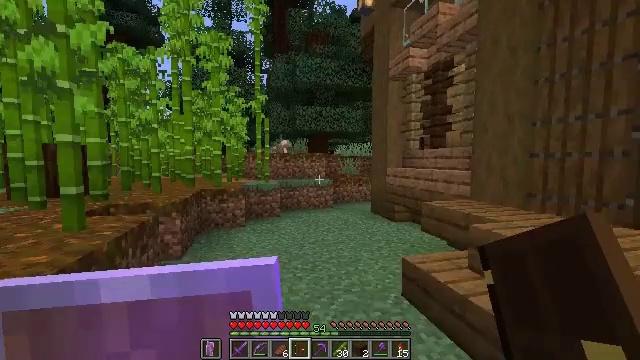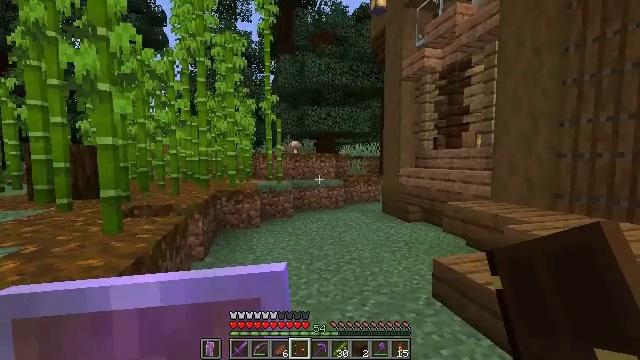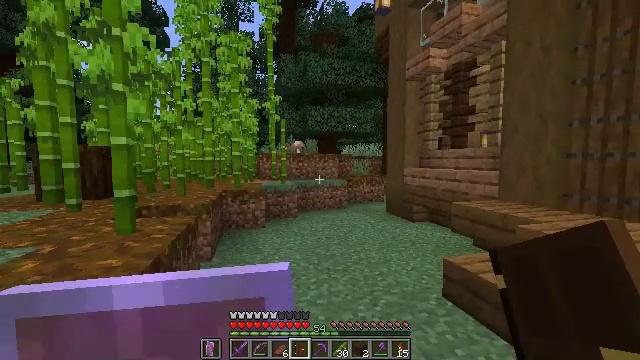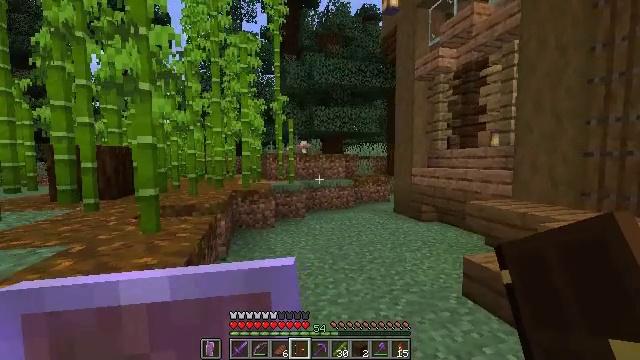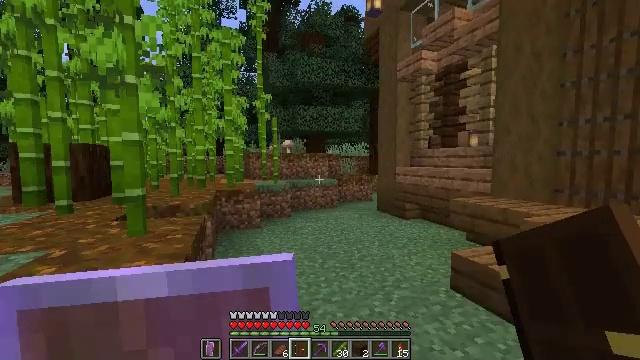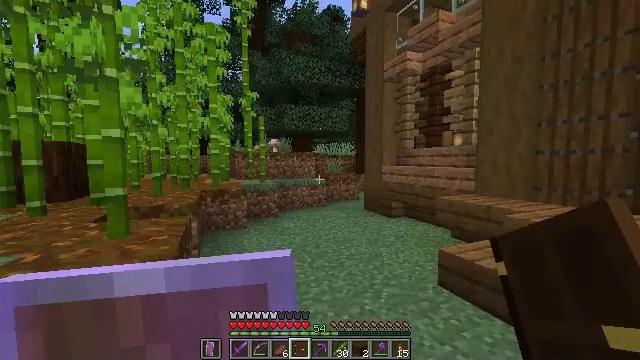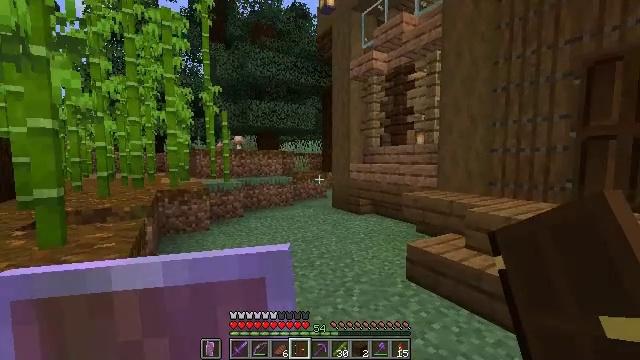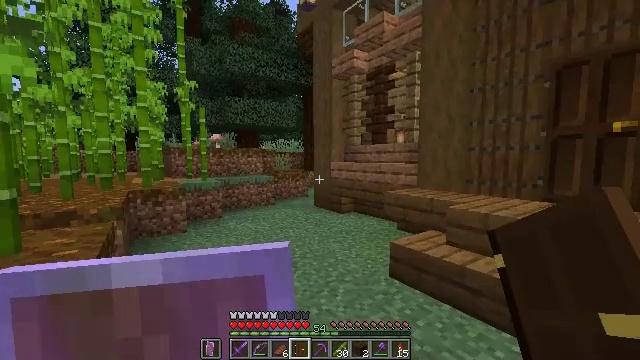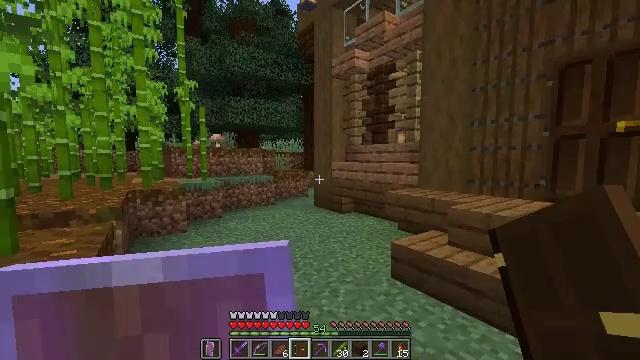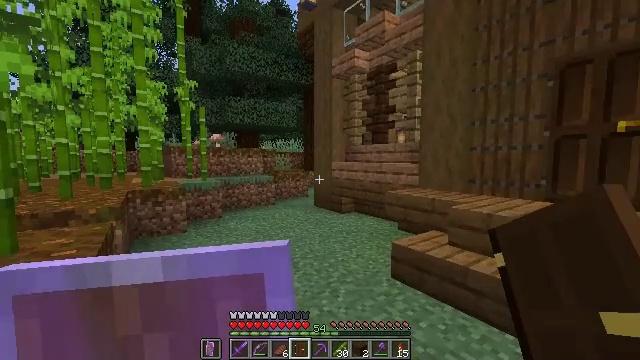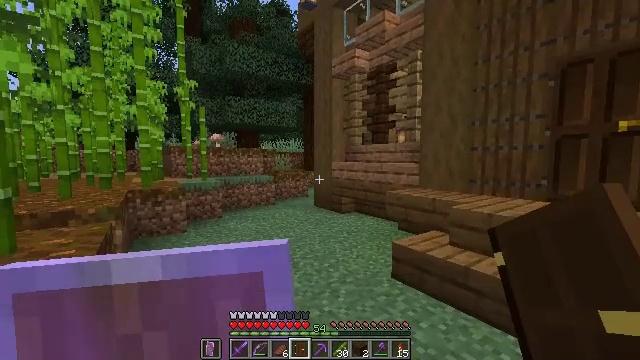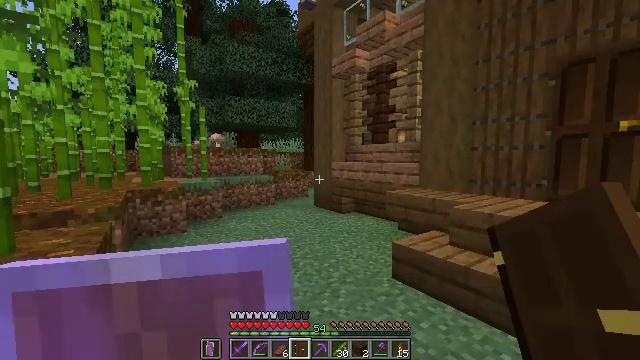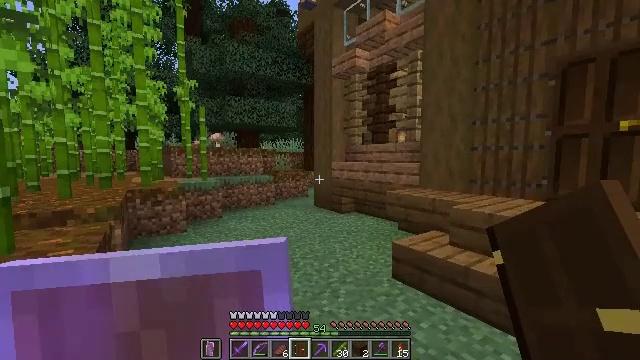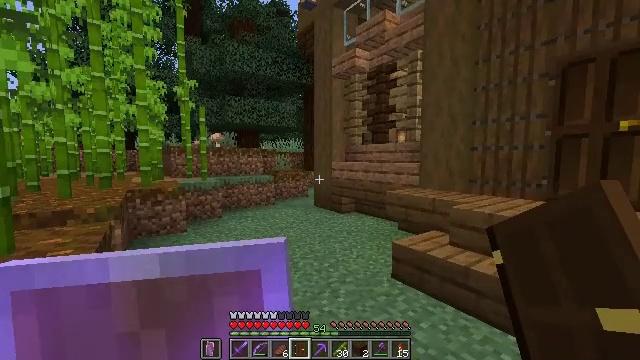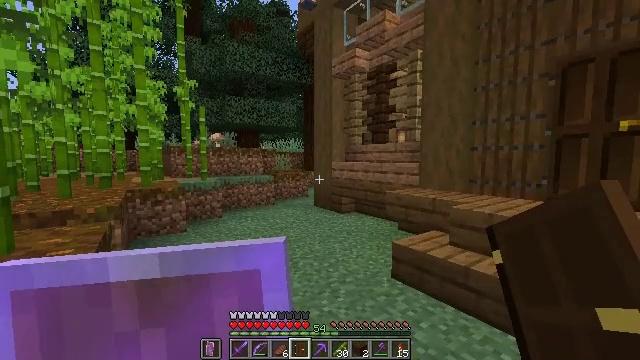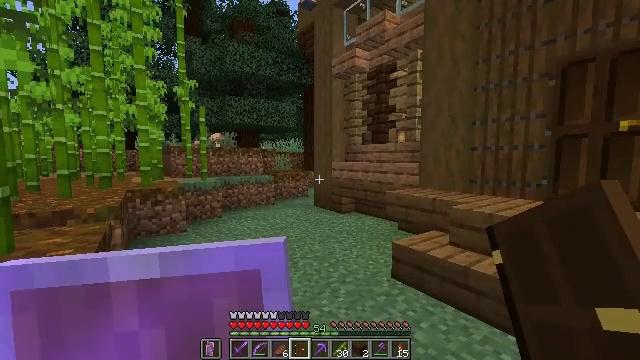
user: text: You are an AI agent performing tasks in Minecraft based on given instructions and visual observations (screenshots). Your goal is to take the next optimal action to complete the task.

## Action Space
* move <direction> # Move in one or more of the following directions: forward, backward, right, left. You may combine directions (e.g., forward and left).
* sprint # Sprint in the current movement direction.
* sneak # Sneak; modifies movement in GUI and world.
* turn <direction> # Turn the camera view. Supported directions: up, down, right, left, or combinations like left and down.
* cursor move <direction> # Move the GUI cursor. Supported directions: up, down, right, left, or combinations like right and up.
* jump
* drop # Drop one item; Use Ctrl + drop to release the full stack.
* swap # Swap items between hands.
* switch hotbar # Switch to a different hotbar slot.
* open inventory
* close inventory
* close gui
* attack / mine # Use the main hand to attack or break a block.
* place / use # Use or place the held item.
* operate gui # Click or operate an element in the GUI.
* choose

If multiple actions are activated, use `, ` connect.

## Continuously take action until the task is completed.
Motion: motion action
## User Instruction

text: Collect spruce planks and craft a spruce pressure plate.
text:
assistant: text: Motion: move left
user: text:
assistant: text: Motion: move left
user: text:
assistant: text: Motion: move left
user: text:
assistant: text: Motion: move left, turn right
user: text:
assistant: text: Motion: move left, turn right
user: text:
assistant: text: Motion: move left, turn right
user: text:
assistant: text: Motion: turn right
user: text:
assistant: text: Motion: no_op
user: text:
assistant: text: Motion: no_op
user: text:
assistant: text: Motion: no_op
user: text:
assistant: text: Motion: no_op
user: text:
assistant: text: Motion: no_op
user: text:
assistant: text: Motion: no_op
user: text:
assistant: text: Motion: no_op
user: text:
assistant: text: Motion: no_op
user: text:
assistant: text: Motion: no_op
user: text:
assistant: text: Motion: no_op
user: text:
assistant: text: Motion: no_op
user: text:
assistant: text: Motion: move forward
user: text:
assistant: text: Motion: move forward
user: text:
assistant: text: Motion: move forward
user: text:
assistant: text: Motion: move forward
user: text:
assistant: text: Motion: move forward
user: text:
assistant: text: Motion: move forward
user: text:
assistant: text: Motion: move forward
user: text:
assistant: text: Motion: move left, turn right and down
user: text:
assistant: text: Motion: move left, turn right and down
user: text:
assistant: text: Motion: move left, turn right and down
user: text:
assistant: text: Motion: move left, turn right
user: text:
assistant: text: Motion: move left, turn right